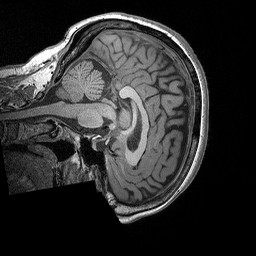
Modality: T1w
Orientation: sagittal
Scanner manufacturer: siemens
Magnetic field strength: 3 T
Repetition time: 2.3 s
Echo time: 0.00298 s